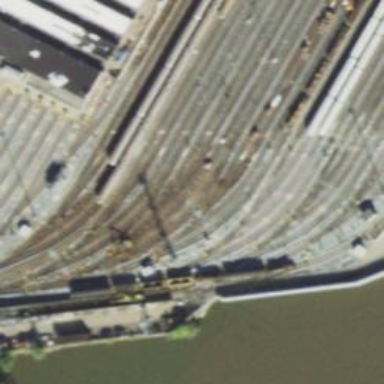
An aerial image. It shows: Electrified rail passing through service yard.